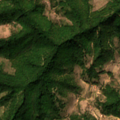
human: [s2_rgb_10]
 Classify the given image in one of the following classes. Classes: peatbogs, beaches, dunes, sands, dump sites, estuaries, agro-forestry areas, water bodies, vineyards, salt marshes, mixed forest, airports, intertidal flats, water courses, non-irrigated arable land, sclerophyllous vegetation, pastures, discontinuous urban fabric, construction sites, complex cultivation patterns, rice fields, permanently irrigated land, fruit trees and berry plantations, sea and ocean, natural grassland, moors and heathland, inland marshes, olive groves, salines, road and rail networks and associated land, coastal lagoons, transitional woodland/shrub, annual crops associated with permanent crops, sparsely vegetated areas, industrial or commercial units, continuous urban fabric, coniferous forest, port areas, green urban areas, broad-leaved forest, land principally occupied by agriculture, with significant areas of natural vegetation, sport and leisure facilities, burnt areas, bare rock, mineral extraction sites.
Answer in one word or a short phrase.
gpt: pastures, land principally occupied by agriculture, with significant areas of natural vegetation, broad-leaved forest